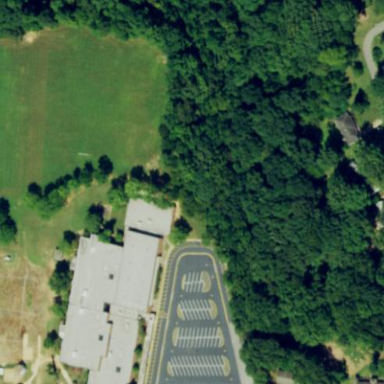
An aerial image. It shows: School.